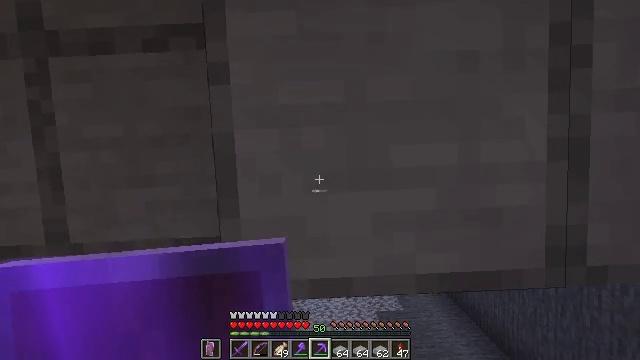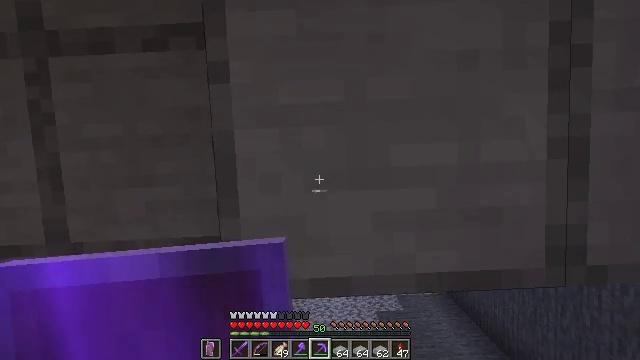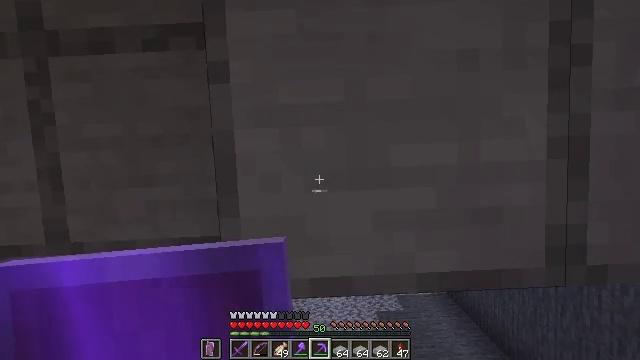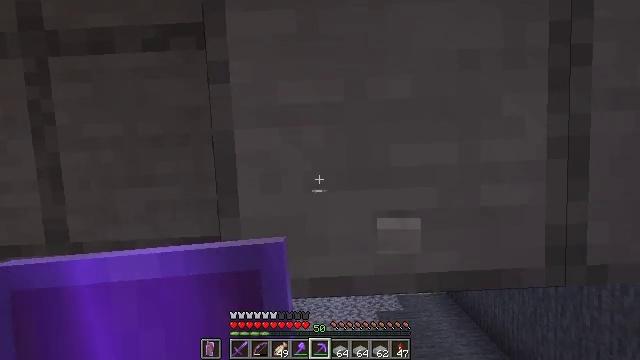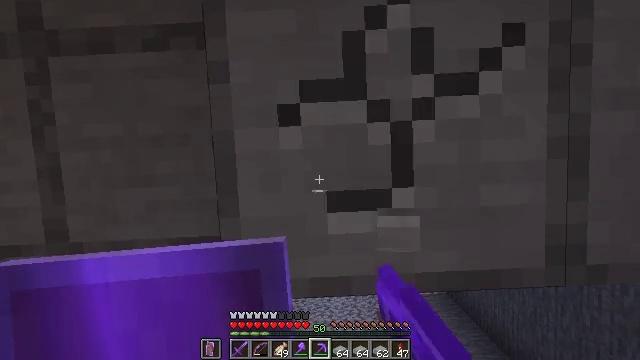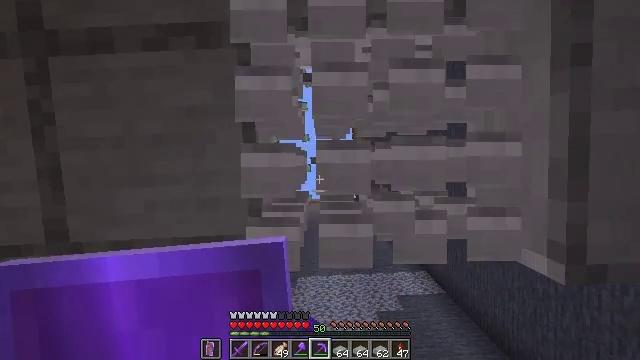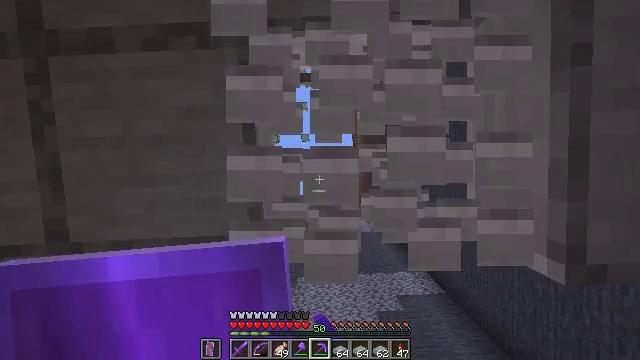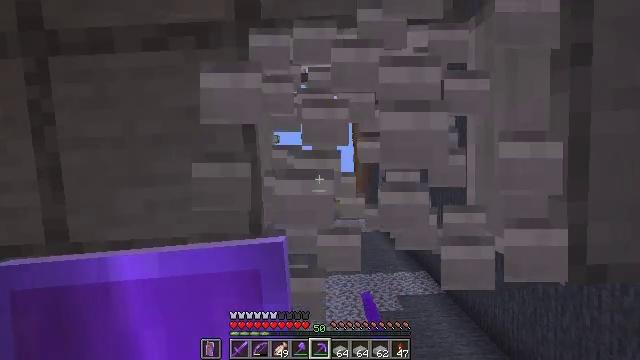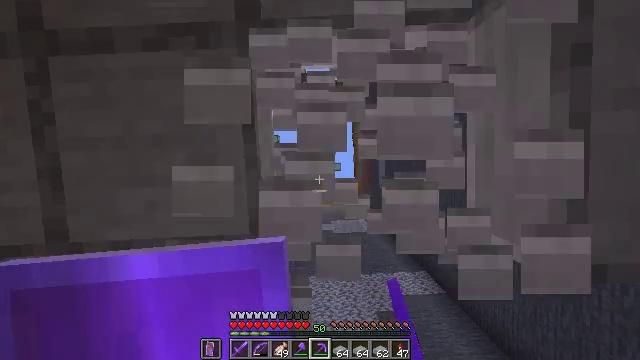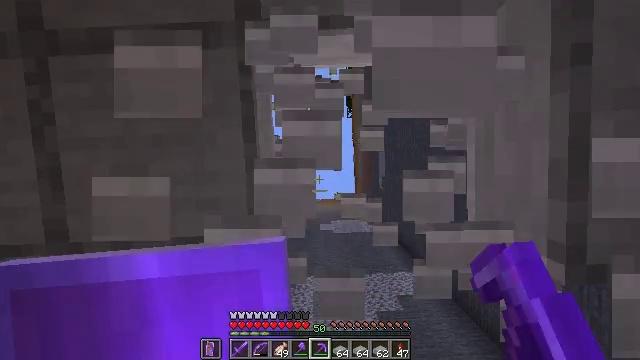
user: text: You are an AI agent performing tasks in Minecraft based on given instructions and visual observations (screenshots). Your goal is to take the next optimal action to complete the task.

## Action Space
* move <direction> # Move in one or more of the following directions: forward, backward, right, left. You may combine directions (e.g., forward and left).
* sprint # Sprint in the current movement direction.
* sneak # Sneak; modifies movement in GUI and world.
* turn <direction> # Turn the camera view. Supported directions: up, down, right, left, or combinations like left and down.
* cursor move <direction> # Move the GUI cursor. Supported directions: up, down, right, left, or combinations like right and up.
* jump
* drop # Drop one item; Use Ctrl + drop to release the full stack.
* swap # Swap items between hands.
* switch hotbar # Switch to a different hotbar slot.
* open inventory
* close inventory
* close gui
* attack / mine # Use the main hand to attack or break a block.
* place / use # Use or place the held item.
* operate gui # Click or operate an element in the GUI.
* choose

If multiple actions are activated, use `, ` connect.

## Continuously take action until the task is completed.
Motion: motion action
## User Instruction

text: Attack the smooth stone slab to gather it.
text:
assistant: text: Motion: sneak
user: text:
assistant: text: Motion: sneak
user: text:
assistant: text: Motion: sneak, attack / mine
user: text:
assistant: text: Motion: sneak, attack / mine
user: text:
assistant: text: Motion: sneak, attack / mine
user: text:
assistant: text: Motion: sneak, attack / mine
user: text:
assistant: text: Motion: sneak, attack / mine
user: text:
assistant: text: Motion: sneak, attack / mine
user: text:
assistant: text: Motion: sneak, attack / mine
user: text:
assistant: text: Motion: sneak